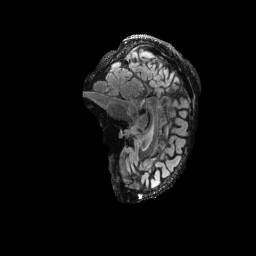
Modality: FLAIR
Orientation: sagittal
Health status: ill
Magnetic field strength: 3 T